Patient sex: M
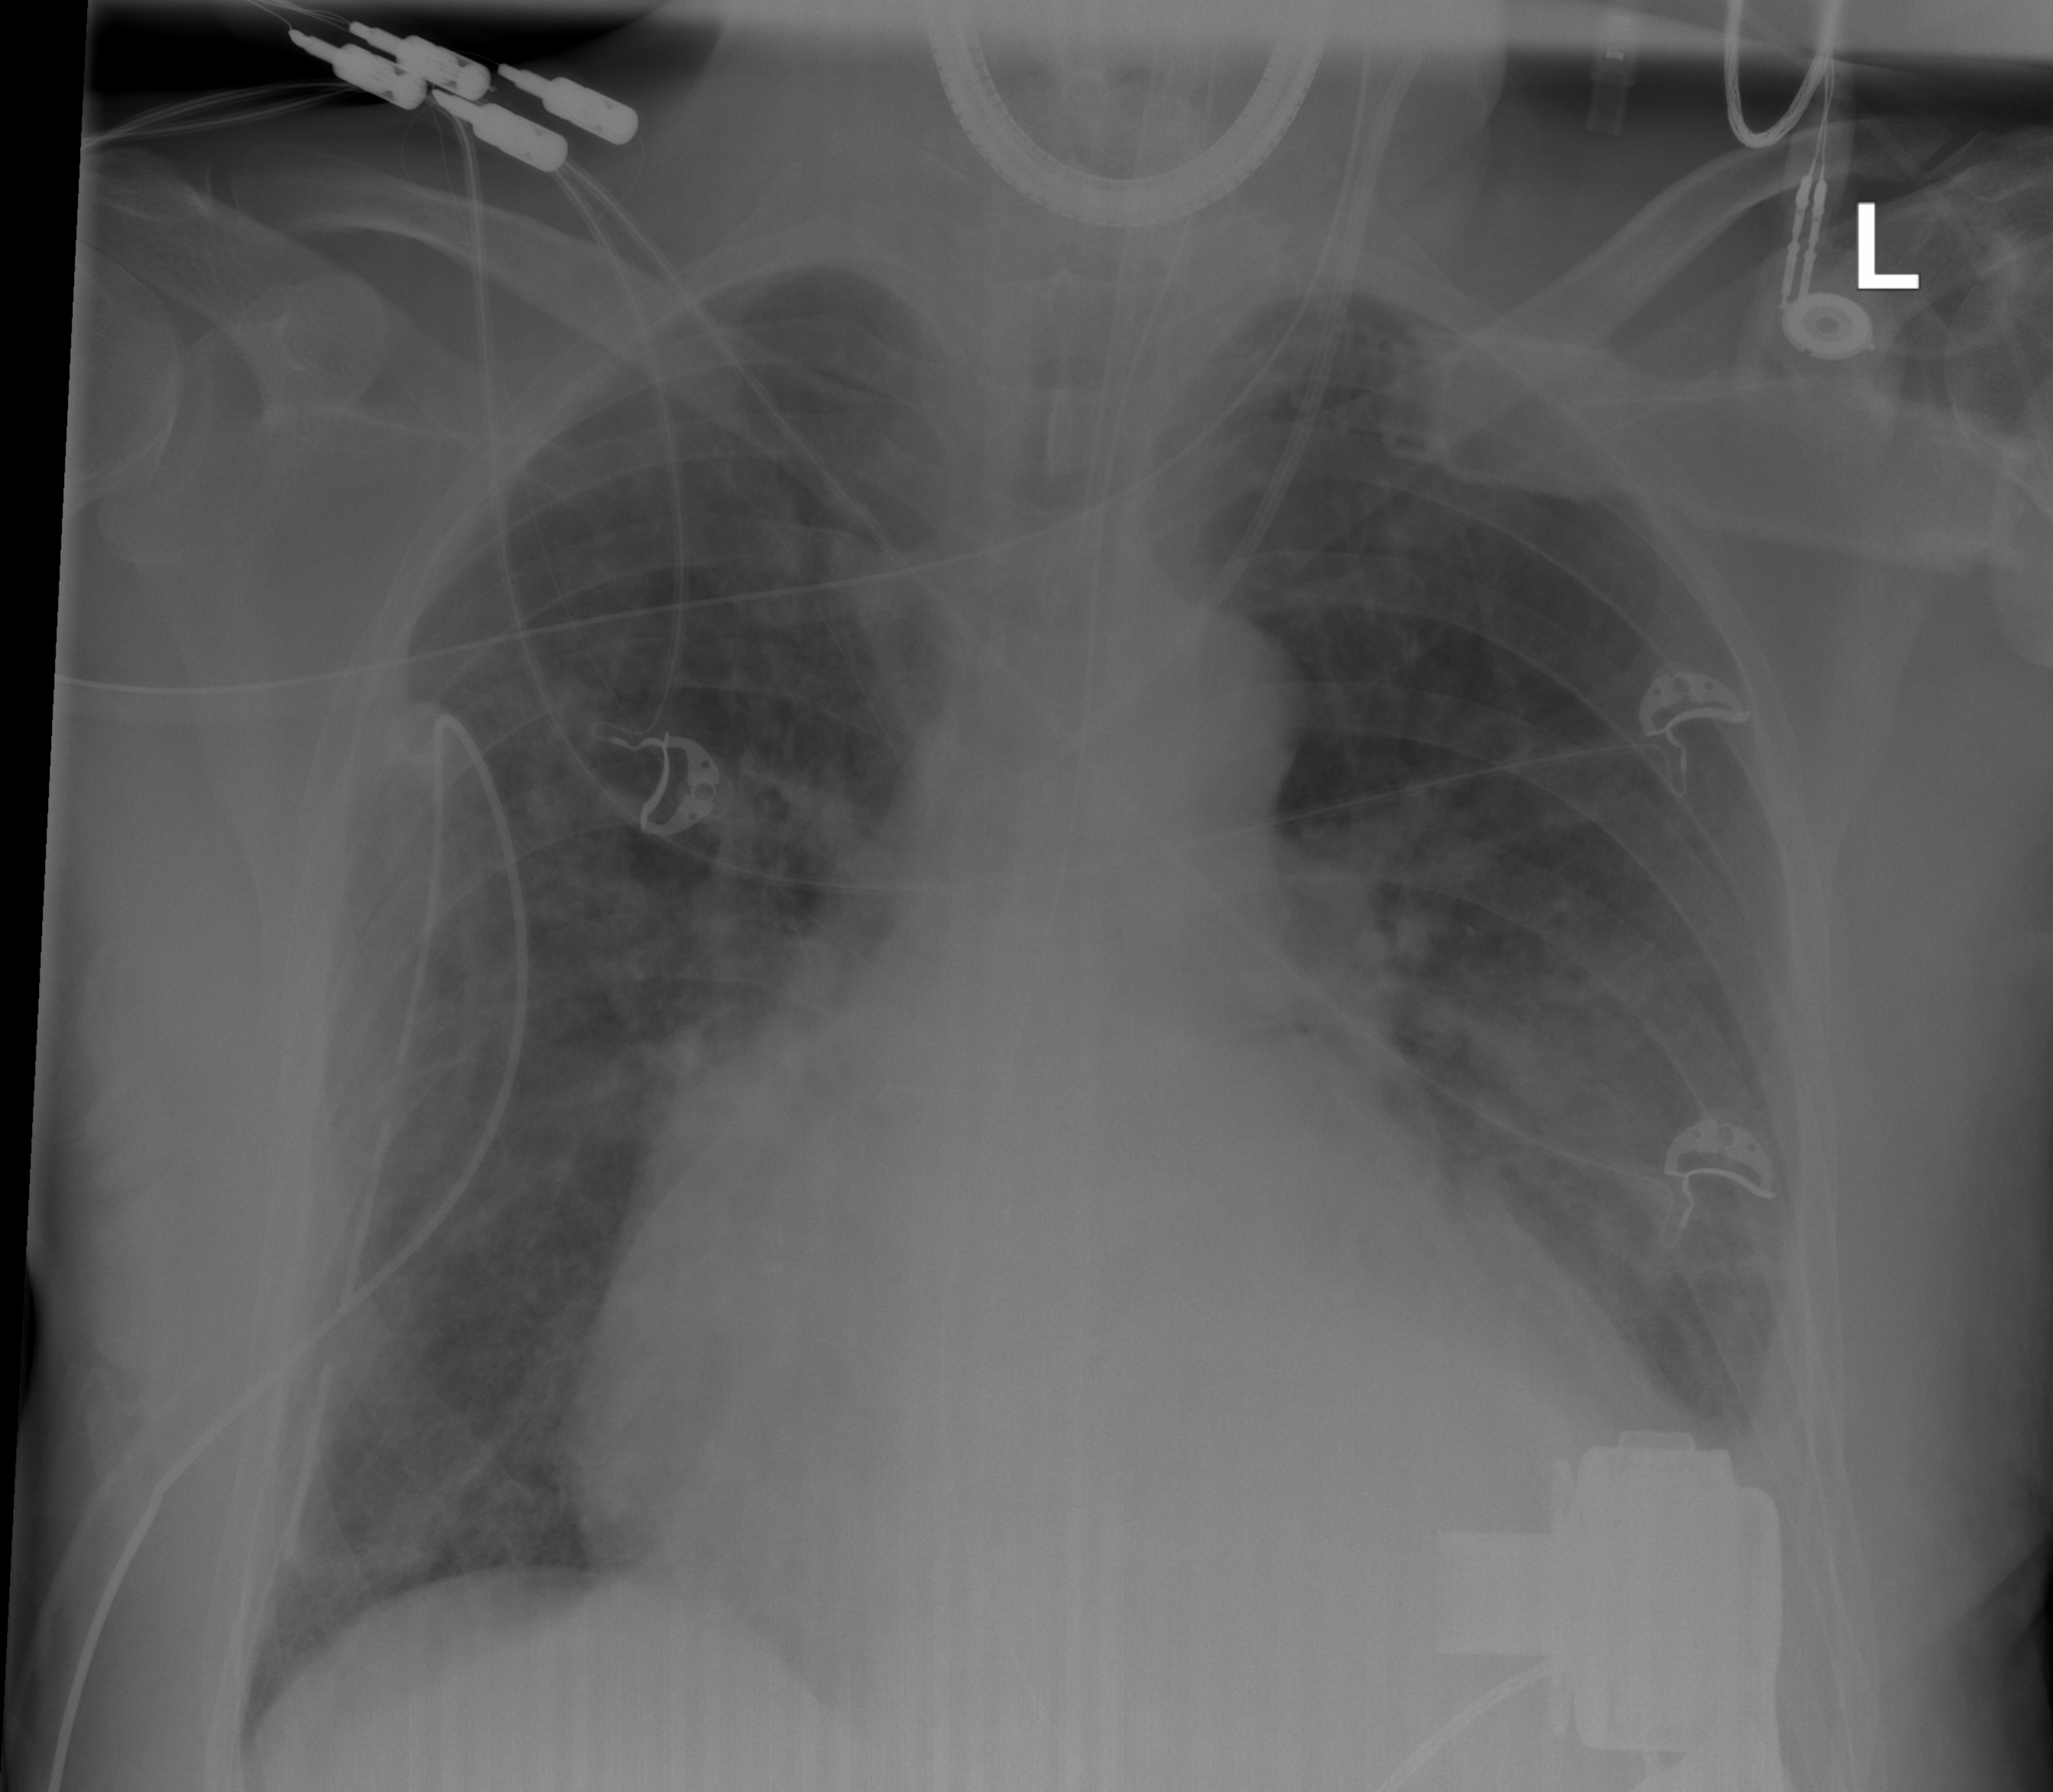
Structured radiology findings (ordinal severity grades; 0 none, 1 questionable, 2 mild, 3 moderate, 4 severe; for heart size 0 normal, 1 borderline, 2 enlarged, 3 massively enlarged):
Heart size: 2
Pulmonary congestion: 3
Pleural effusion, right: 0
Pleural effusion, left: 0
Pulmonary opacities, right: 3
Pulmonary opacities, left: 3
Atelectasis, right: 2
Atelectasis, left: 2